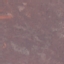
Label: HerbaceousVegetation